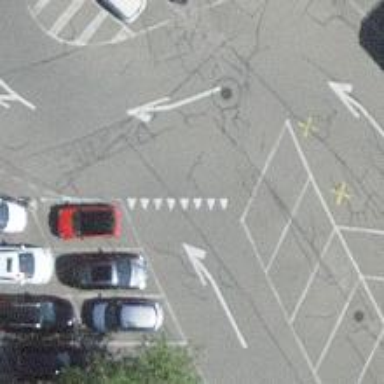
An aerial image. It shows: Parking aisle designated as service road.